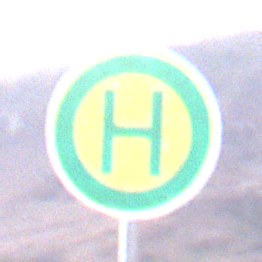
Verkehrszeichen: Haltestelle
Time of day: Dusk
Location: Outdoor (Nature)
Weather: Clear
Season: NotSpecified
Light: Natural